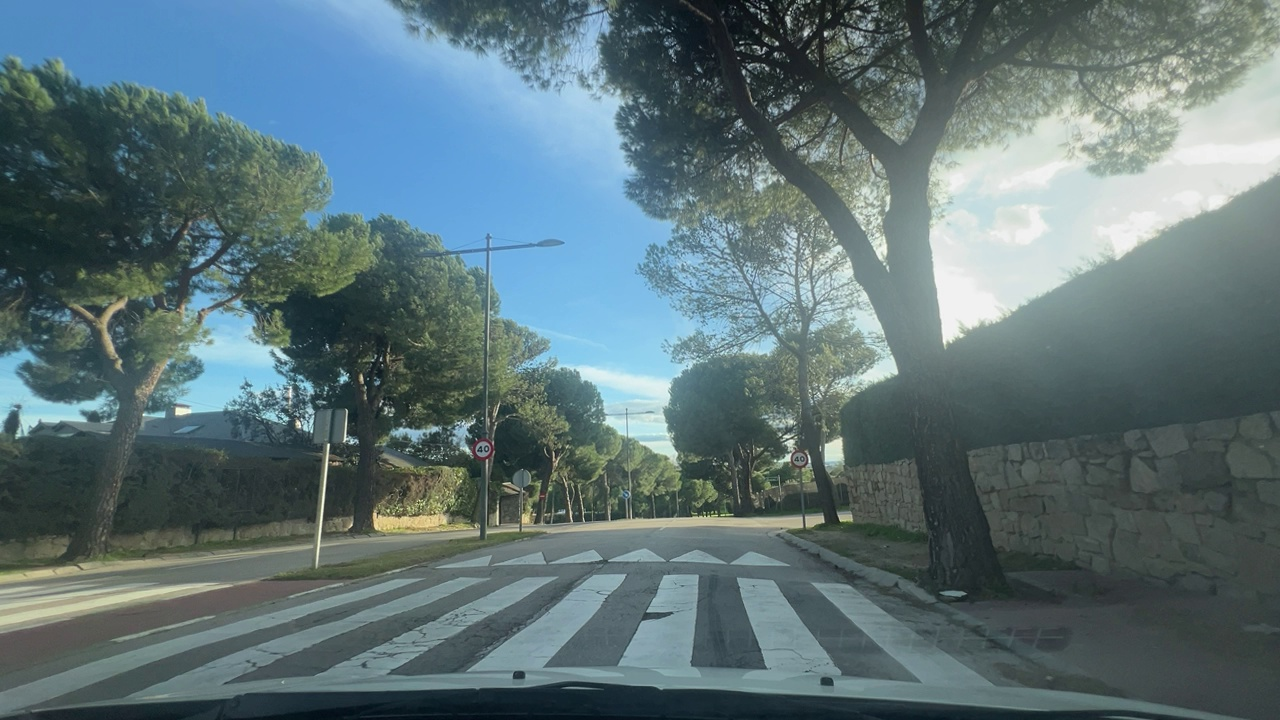
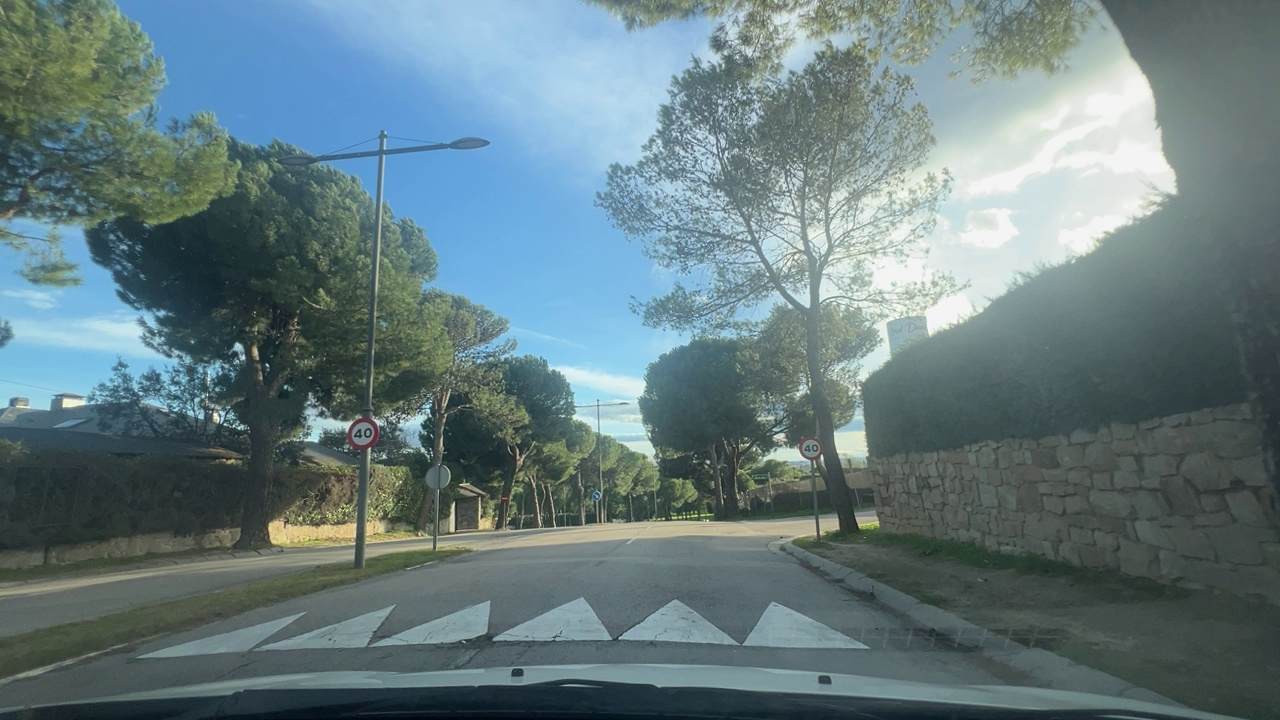
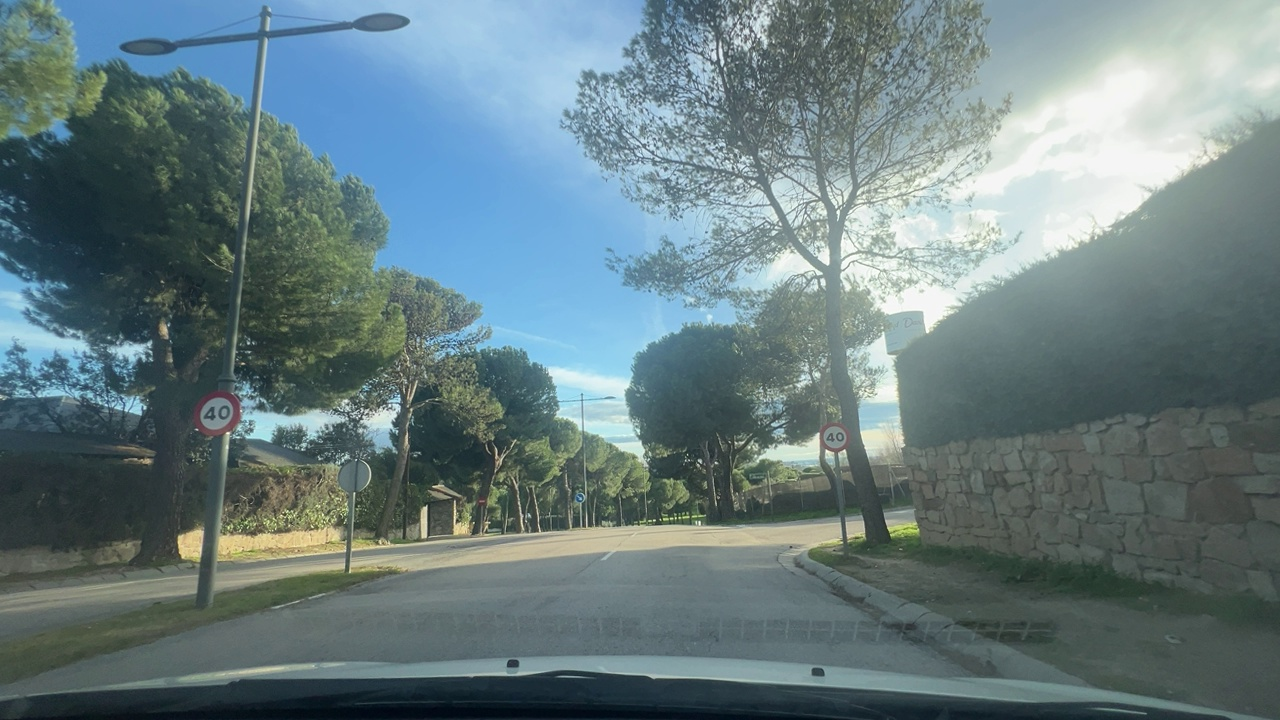
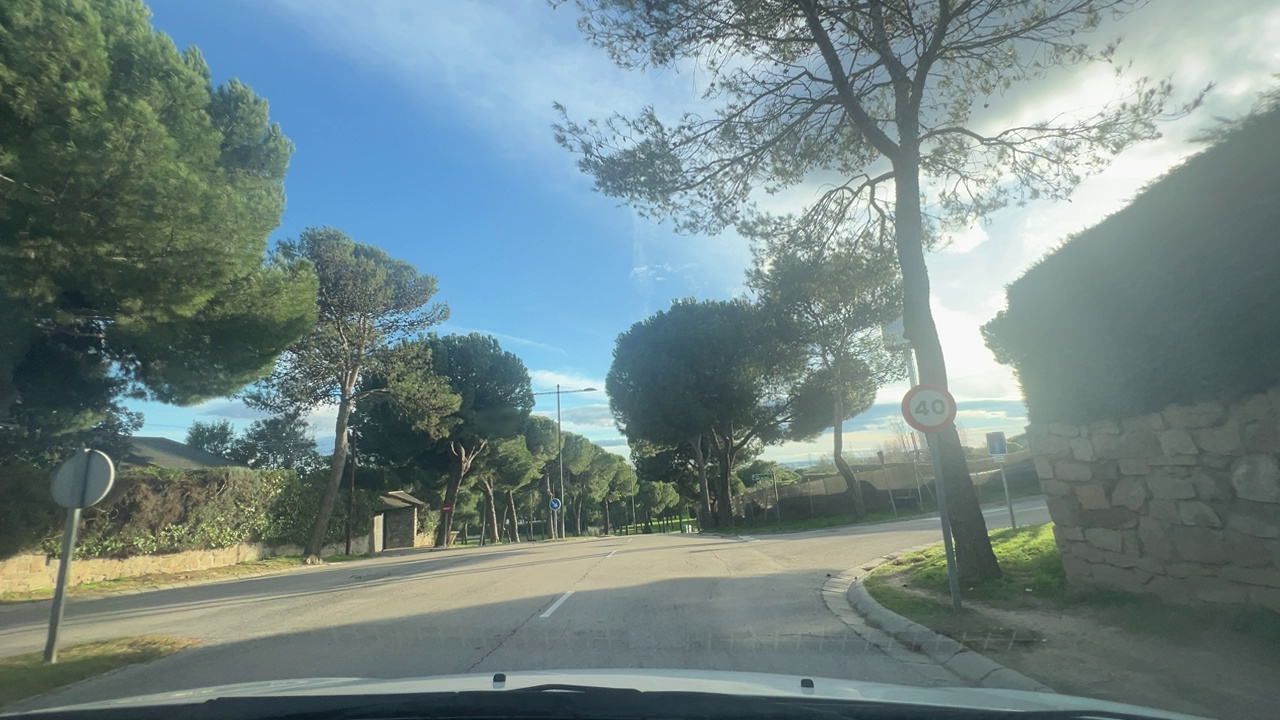
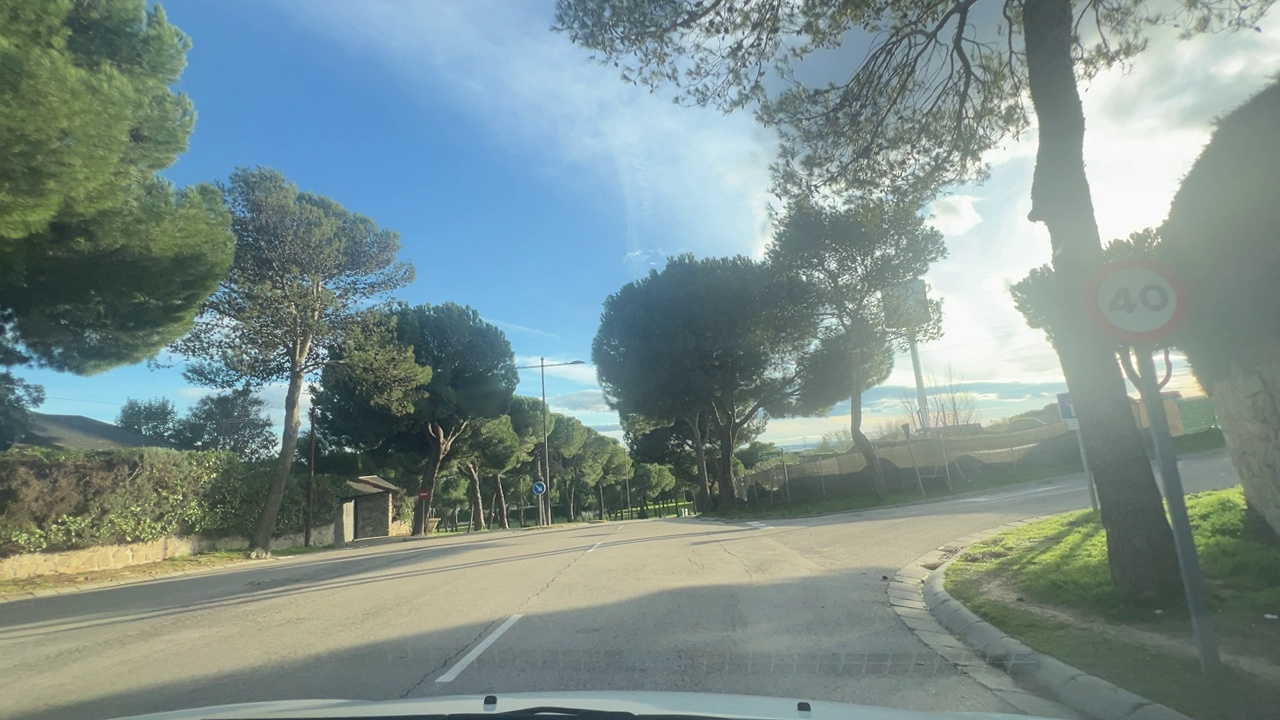
Situation: Speed limit adaptation
Question: Are multiple speed limit signs with different values visible?
Answer: No
Reasoning: Two speed limit signs displaying the same values appear sequentially

Situation: Speed limit adaptation
Question: Is there a speed limit sign regulating the ego lane?
Answer: Yes
Reasoning: A speed limit sign is positioned on the roadside facing the ego direction of travel.

Situation: Speed limit adaptation
Question: What speed value is displayed on the visible speed limit sign?
Answer: 40
Reasoning: The visible speed limit sign displays 40 km/h.

Situation: Speed limit adaptation
Question: Is the ego vehicle traveling on a highway?
Answer: No
Reasoning: Narrower roads, road bumps and city like signaling indicate an urban environment

Situation: Speed limit adaptation
Question: Is the ego vehicle entering or exiting a highway?
Answer: No
Reasoning: The ego vehicle is in an urban environment

Situation: Speed limit adaptation
Question: Are speed bumps, crosswalks, or construction-related obstacles present in the ego lane?
Answer: Yes
Reasoning: A marked pedestrian crosswalk is visible directly ahead in the ego lane.